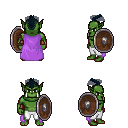
a pixel art fantasy rpg character, male body template, orc, green skin, lavender cape, white pants, raven short mohawk hairstyle, cloth bracers, shield, four views (front, back, left, right), 2x2 character sprite sheet, small pixel art, hard edges, no anti-aliasing